Question: when you are logged in to my site, there is a dropdown menu when you hover over the user name greeting. There are three items in the dropdown menu, but when you move the curser between the second and third items (between Settings and Logout), the dropdown disappears.
Can you explain what is happening?
<URL>

php:
'''
<?php
if (is_user_logged_in()) :
$user = wp_get_current_user();?>
<acct>
<ul>
<li>Hi </li><strong>
<li>
<a href='http://zanifesto.com/my-account' rel='nofollow'>
<?php echo $user->display_name ?>
</a>
<ul>
<li><a href="#">Portfolio</a></li>
<li><a href='http://zanifesto.com/my-account' rel='nofollow'>Settings</a></li>
<li><a href='<?php echo wp_logout_url( home_url() ); ?>' title='Logout'>Logout</a> </li>
</ul>
</li>
</strong>
</ul>
</acct>
<?php else:?>
Please <strong><?php wp_loginout(); ?></strong>
or <a href="http://zanifesto.com/my-account">
<strong>Register</strong>
</a>
<?php endif; ?>
'''
css:
//
'''
acct a {
color: #e24949 !important;
}
acct a:hover {
color: #fff !important;
}
acct ul ul {
position: absolute;
top: 1em;
left: 0;
display: none;
padding: 12px 0 10px 0;
background: #3d3d3d;
}
acct ul li {
position: relative;
margin: 0 0 5px 0;
}
acct ul li:hover ul {
display: block;
}
'''
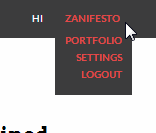
Answer: It's your 'z-index'. The slider on your page is 'position:relative', which causes it to overlap that part of your menu. Try this:
'''
acct ul li {
position: relative;
margin: 0 0 5px 0;
z-index:100;
}
'''
This will bring the menu back up to the top.